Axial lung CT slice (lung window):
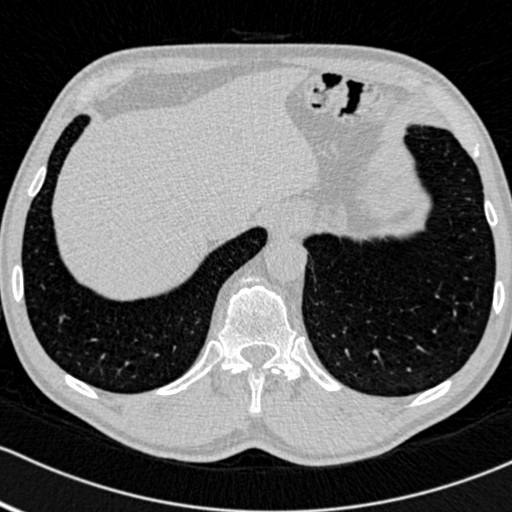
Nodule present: no